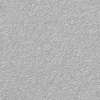
Atmospheric dust classification: not_dusty